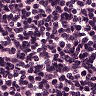
Metastatic tissue present: no